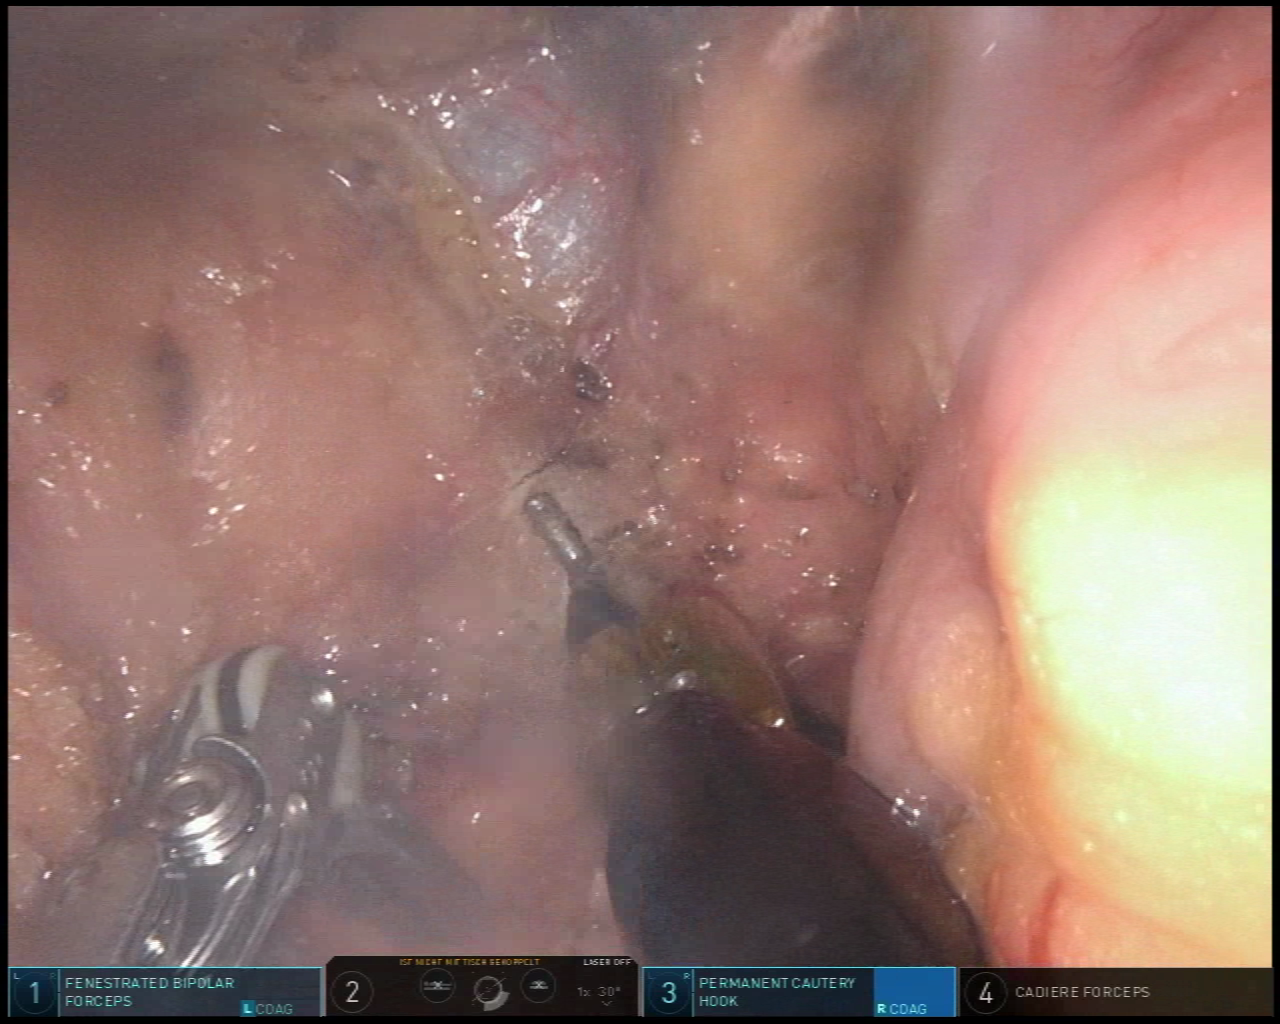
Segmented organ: vesicular_glands
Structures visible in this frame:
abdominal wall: no
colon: no
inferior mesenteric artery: no
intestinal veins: no
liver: no
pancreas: no
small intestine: no
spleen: no
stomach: no
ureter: no
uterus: no
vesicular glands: yes